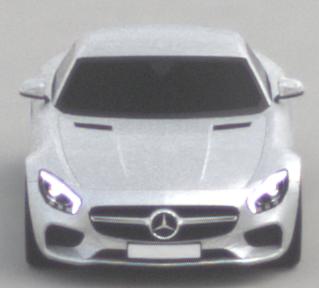
Make: Mercedes-Benz
Model: AMG GT Coupé
Detailed model: AMG GT (190) Coupé
Model produced from: 2014/10
Model produced until: 2017/01
Doors: 2
Color: white
Road condition: dry road
Daytime: morning or afternoon
Contrast: low contrast